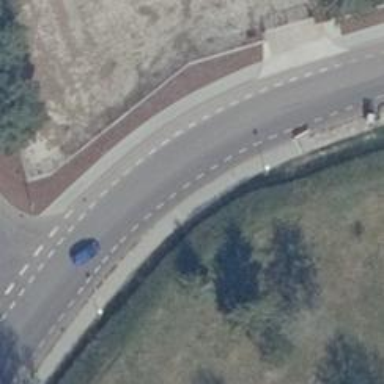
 having lanes for both sidewalks and cycleways."